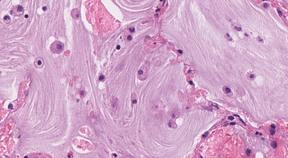
Tumor epithelial tissue: no
Tumor-associated stroma tissue: no
Normal tissue: yes